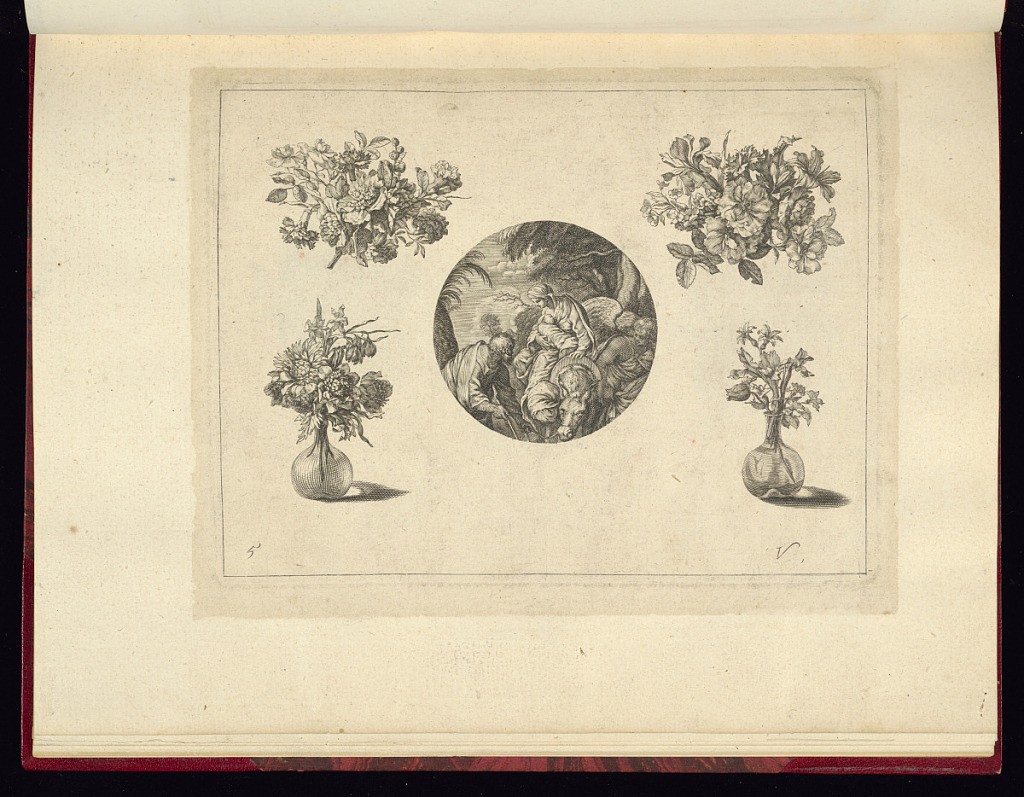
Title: Designs for a Watchcase Lid or Medallion and Flowers
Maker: Jacques Vauquer, French, 1621–1686
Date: ca. 1660-70
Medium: Engraving on laid paper
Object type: Print
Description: An ornament print with a central design for a medallion or the lid of a circular watchcase depicting the New Testament Biblical scene of the Flight into Egypt with Mary riding a donkey while holding the baby Jesus, Joseph to the left, holding the reins and a stick. To the right a winged angel. Trees and clouds in the background. The roundel is flanked by four floral designs, the lower two are in glass vases. The plate is numbered and signed.